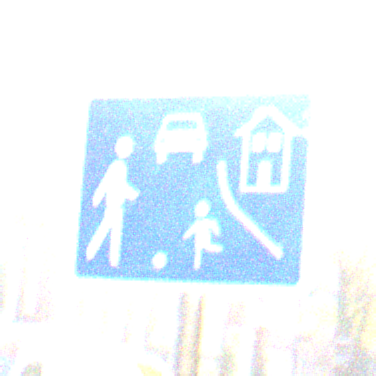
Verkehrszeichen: BeginnVerkehrsberuhigterBereich
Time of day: SunriseSunset
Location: Outdoor (Urban)
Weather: PartlyCloudy
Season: Autumn
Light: Natural